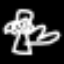
Label: angel